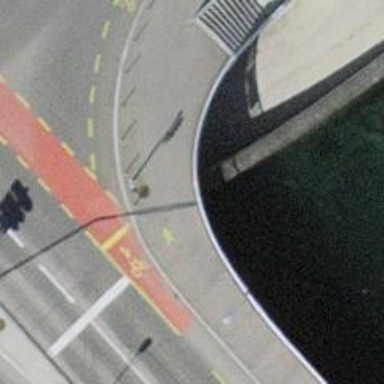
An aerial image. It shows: Sidewalk and cycle path with asphalt surface on bridge.